Question: I have the below distribution, which I want to calculate the median of:
'''
x=0:0.01:10;
x=[x' x' x' x' x'];
a=ones(1,1001)';
a=[a*2 a*4 a*6 a*8 a*10];
b=2;
f = gampdf(x,a,b);
plot(x,f)
grid on
'''

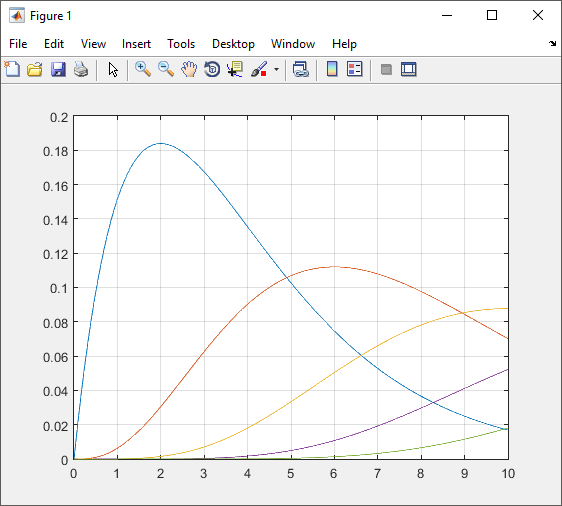
Answer: User TwistedSim answered my question.
> You need to find the value 'm' for which the integral from 0 to 'm' give
you 0.5. You can do that with 'c = cumsum(f)*dx' where 'dx = 0.01' in your
case. After it's just a matter of using 'find(c>0.5, 1, 'first')'.